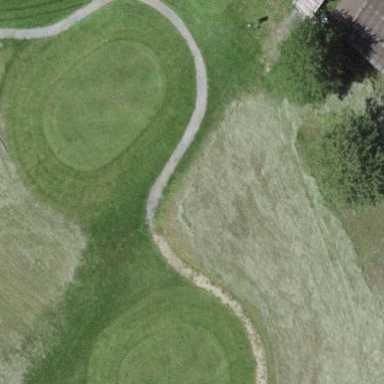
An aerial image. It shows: Rough area in golf course.